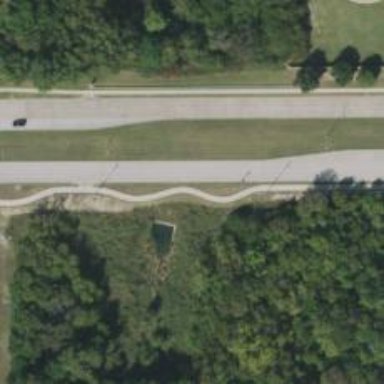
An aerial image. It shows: Path.